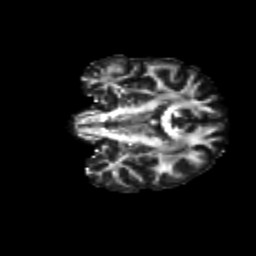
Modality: FA
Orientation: coronal
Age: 22
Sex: female
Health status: healthy
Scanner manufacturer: siemens
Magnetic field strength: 3 T
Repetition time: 8.6 s
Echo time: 0.095 s